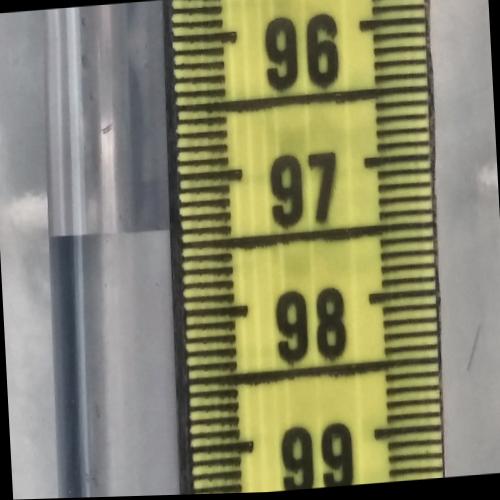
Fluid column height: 97.4 cm